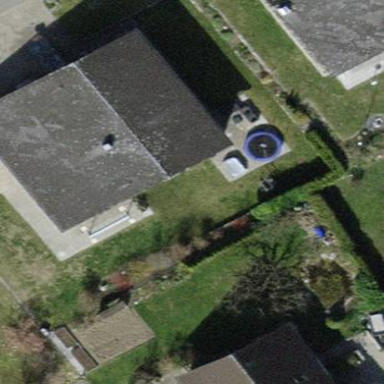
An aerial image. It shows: Detached building with saltbox-shaped roof.